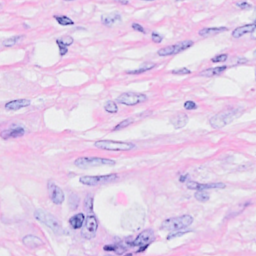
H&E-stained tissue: Breast